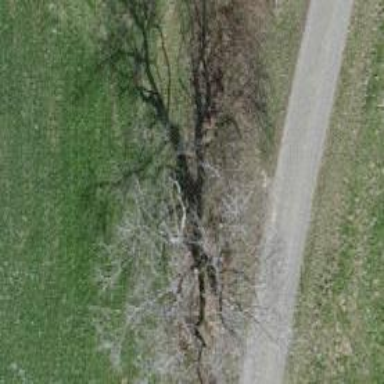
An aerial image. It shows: Beautiful tree in nature.